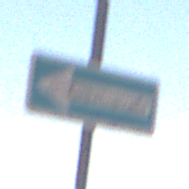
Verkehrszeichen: EinbahnstrasseLinksweisend
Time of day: Midday
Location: Outdoor (Nature)
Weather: Clear
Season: NotSpecified
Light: Natural